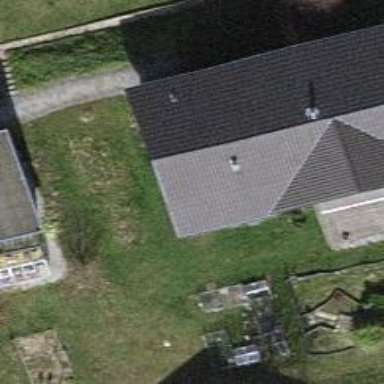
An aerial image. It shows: Simple and straightforward house.